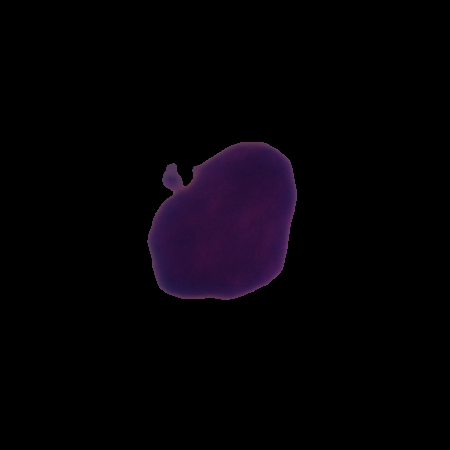
Label: healthy